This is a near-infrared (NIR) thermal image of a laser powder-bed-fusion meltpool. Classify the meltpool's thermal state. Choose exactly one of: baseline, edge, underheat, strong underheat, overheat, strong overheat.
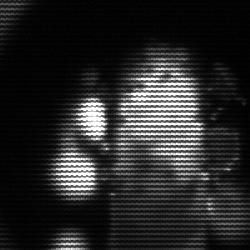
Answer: strong underheat